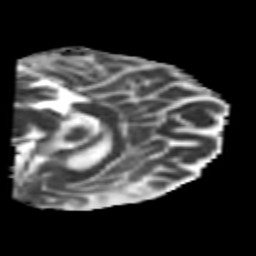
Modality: MD
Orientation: sagittal
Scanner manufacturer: siemens
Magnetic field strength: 3 T
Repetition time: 6.8 s
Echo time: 0.093 s